Question: First of all this is not a simple "color picker". So there's a picture (size and content does not matter) and i want to pick the color of some pixels (and then use these color to generate a HTML or Canvas based halftone "image").

For example: There is a 240x240 image. I want to pick the color of the following coordinates: x80y80, x80y160, x160y80, x160y160. How can i get them with jQuery/javascript (excluding jQuery UI)? Is it necessary to use canvas element?
I would appreciate if somebody could help me on this mission.
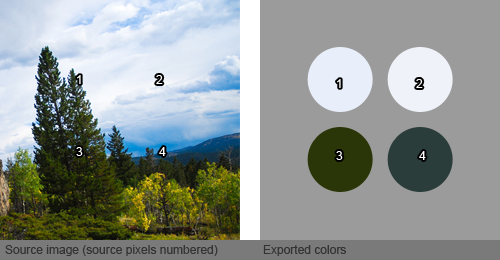
Answer: This would help you mate - <URL>
Good luck!